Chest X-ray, PA view. Patient: 54 years old, sex F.
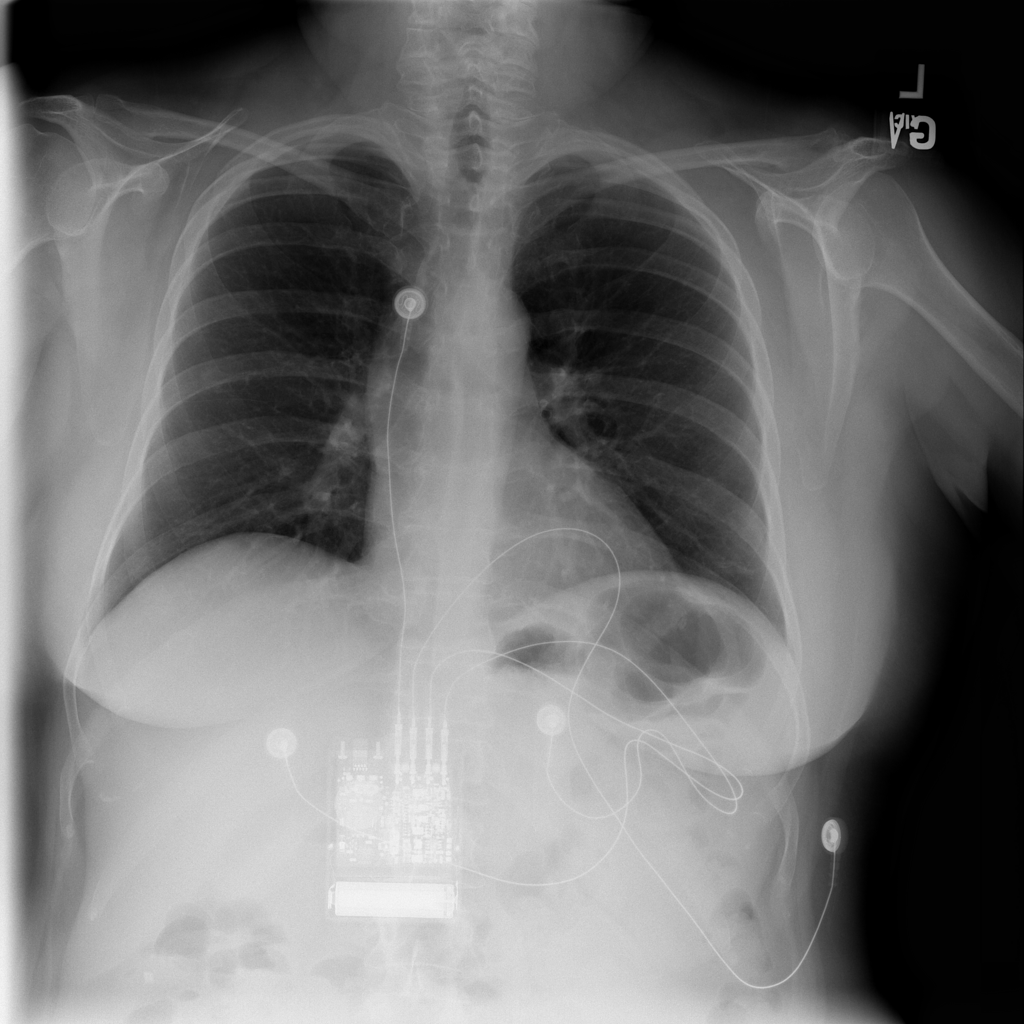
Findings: No Finding